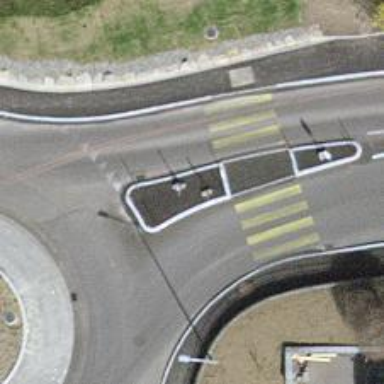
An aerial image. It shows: Traffic calming island.